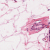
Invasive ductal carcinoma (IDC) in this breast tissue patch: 0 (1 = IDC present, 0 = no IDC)